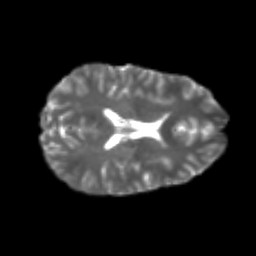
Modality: T2w
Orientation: axial
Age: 21
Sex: female
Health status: healthy
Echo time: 0.074 s